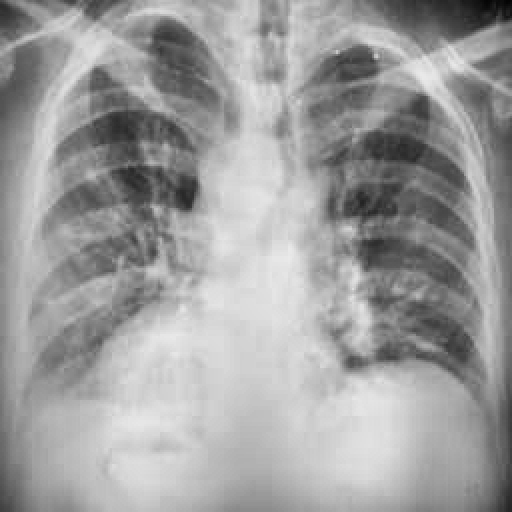
Finding: TUBERCULOSIS